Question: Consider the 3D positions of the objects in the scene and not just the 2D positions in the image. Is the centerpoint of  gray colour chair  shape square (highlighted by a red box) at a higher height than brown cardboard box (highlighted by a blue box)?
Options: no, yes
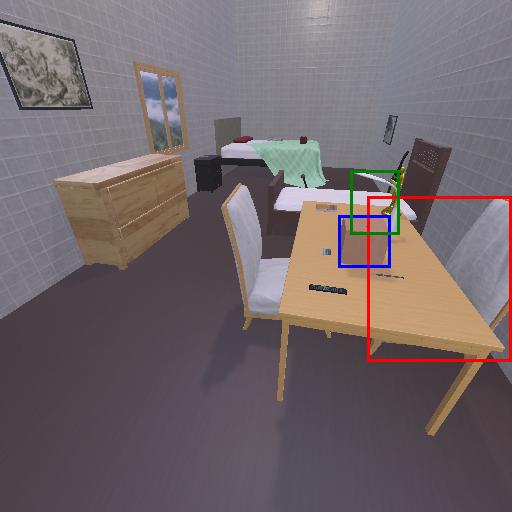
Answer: no